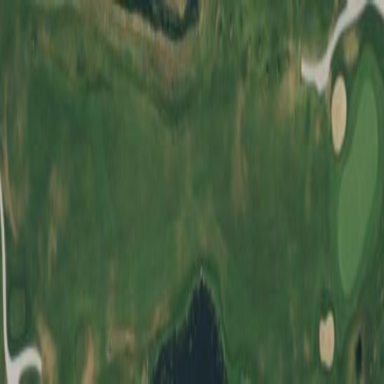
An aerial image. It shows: Golf fairway in the image.